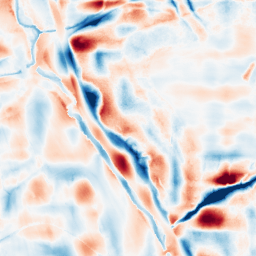
Category: wavelet
Decomposition family: wavelet_dwt
Decomposition parameters: wavelet: sym4
level: 5
Upsampling method: quadratic
Upsampling parameters: scale: 4
Upsampling scale: 4